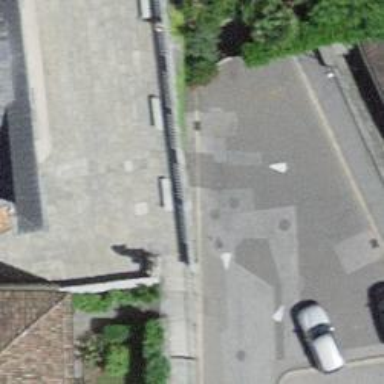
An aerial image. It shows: Pedestrian road made of paving stones.